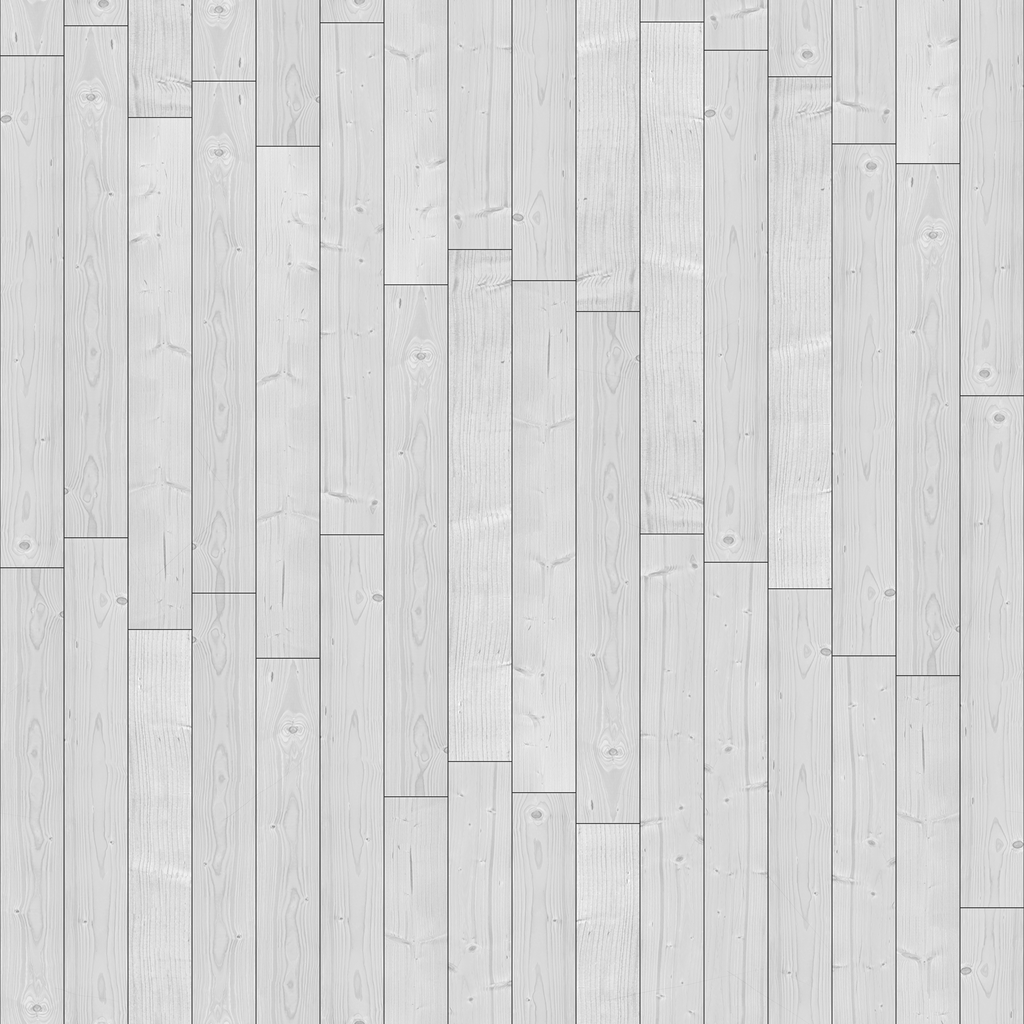
Texture map type: Displacement